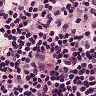
Metastatic tissue present: no